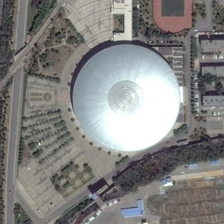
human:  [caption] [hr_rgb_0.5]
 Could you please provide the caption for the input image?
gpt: a round white gymnasium near a ground track field and some buildings are set at the corner of two crossed roads .

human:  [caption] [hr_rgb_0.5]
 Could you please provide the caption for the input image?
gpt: a round center with a dazzling roof has a square beside it .

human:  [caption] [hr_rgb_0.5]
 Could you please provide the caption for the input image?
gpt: a round white gymnasium near a ground track field and some buildings are set at the corner of two crossed roads .

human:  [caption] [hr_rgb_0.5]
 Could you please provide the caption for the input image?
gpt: a light white circle center is near a playground and some farmland .

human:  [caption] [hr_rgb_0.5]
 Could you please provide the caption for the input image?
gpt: a white circle center building is surrounded by some scattered green trees and several buildings .